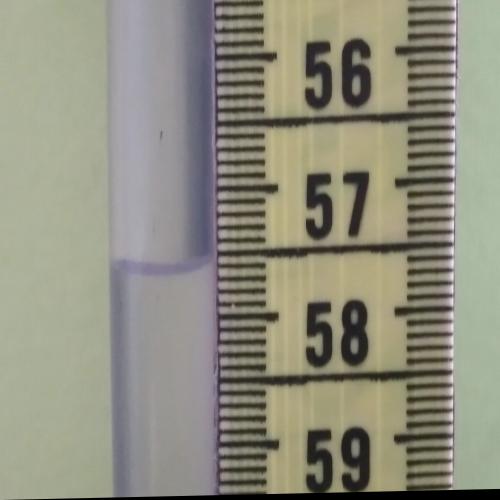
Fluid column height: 57.6 cm